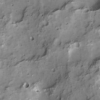
Label: not_dusty